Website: home-depot
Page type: account-selection
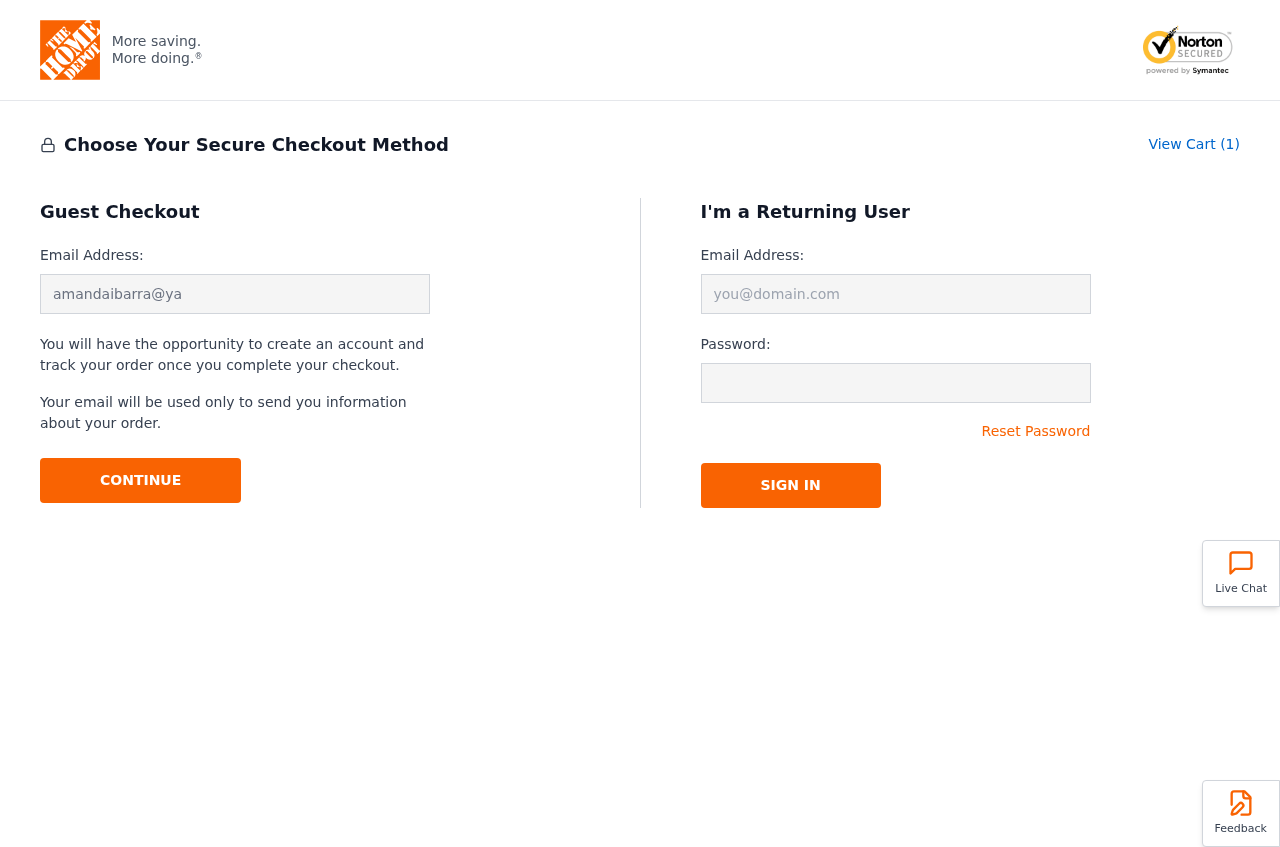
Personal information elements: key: PII_EMAIL
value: amandaibarra@yahoo.com
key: PII_LOGIN_USERNAME
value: aibarra960
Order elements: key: ORDER_NUM_ITEMS
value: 1